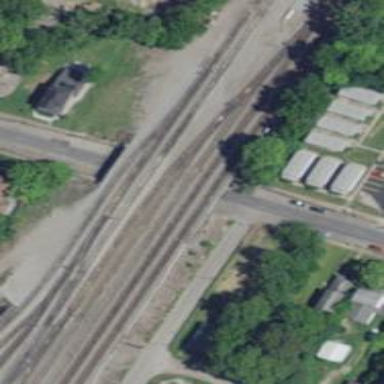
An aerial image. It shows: Railway yard with bridge over the rail.